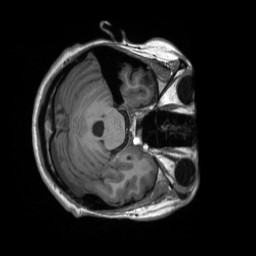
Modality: T1w
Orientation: axial
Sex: male
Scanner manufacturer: siemens
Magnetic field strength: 3 T
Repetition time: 2.3 s
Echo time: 0.00226 s